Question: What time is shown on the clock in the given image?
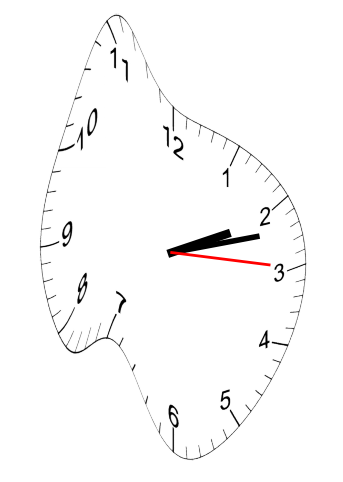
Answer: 02:12:15